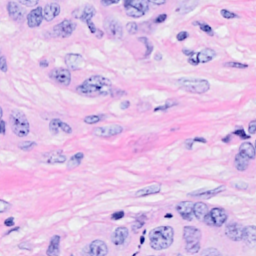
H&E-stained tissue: Breast